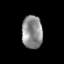
Tissue: prostate
Cell type: T cells
Senescence score: 0.3585
Nuclear area (px): 671
Mean DAPI intensity: 139.498